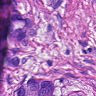
Metastatic tissue present: yes